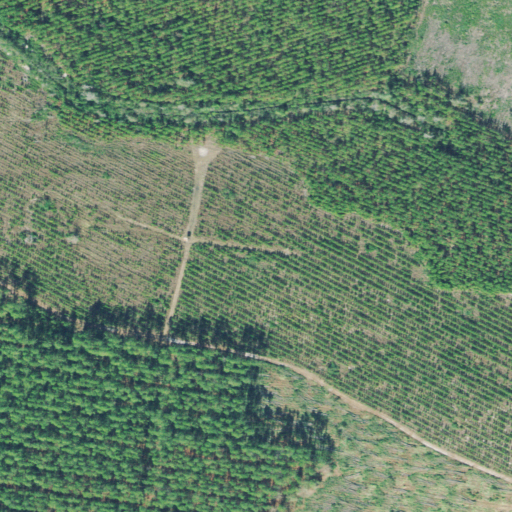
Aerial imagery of ridge(s) in Georgia named Trail Ridge containing evergreen forest, shrub, and grassland